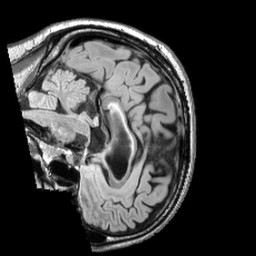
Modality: FLAIR
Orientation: sagittal
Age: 40
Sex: male
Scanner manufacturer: siemens
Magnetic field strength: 3 T
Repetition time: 5 s
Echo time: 0.387 s